Interaction volume radius: 5 \u00c5
Interaction volume height: 20 \u00c5
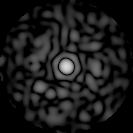
Disorder parameter: 0.7828